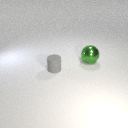
large green metal sphere behind small gray rubber cylinder